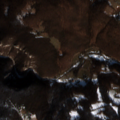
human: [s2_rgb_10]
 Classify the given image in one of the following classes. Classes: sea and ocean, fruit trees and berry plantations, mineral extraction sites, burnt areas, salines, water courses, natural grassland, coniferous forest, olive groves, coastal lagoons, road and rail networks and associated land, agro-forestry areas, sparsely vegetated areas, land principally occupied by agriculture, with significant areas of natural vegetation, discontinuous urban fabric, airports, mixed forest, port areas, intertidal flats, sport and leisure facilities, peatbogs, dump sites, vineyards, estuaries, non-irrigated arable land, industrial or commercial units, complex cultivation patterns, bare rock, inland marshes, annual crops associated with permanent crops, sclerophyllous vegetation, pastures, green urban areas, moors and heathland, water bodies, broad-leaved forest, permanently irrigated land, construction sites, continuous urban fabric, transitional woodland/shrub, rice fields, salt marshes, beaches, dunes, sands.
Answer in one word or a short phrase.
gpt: land principally occupied by agriculture, with significant areas of natural vegetation, broad-leaved forest, transitional woodland/shrub